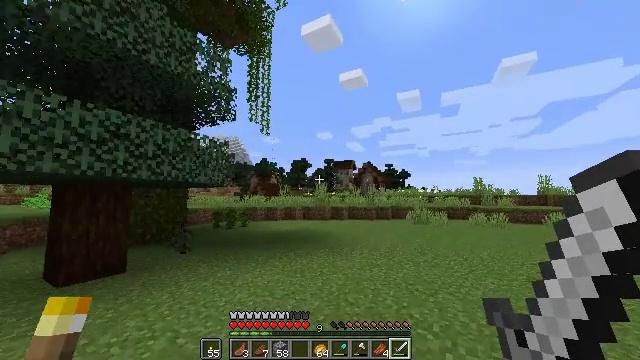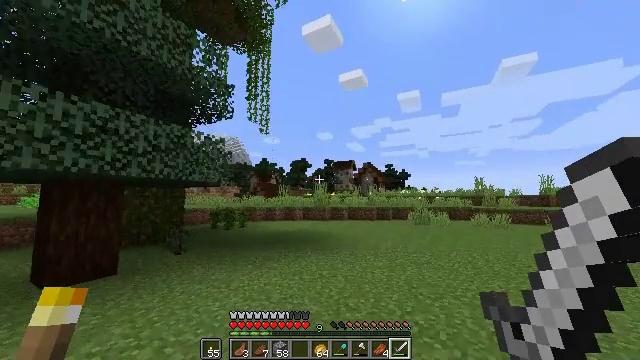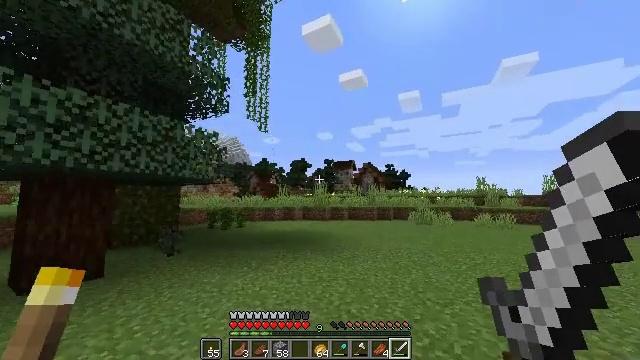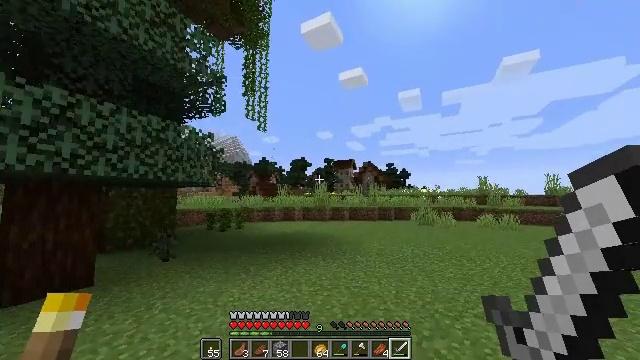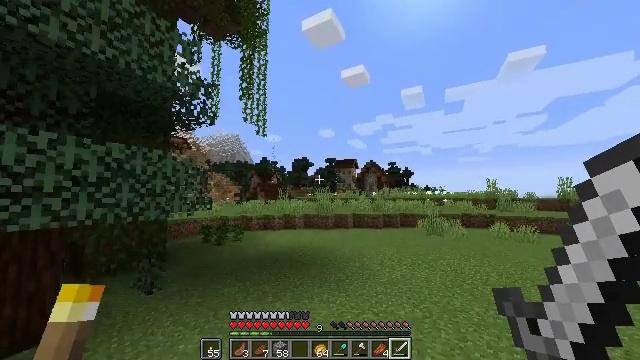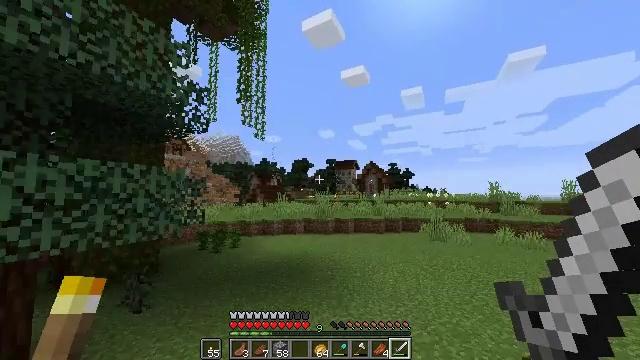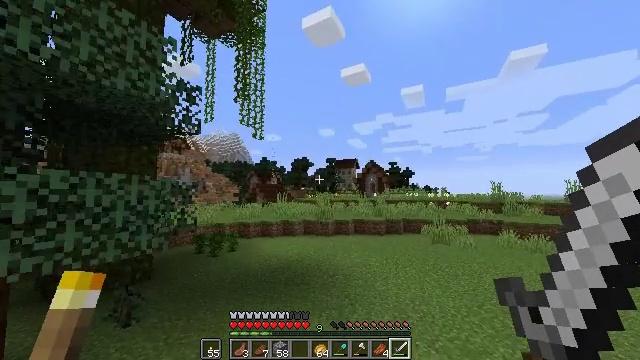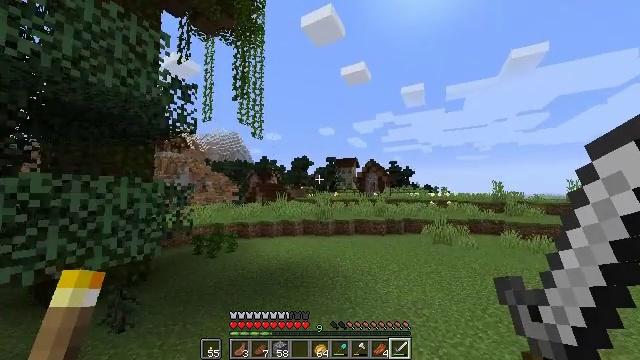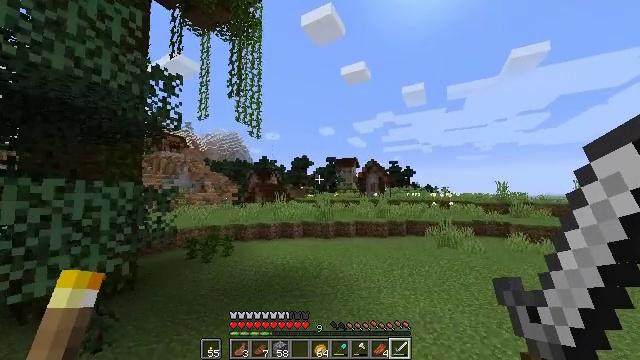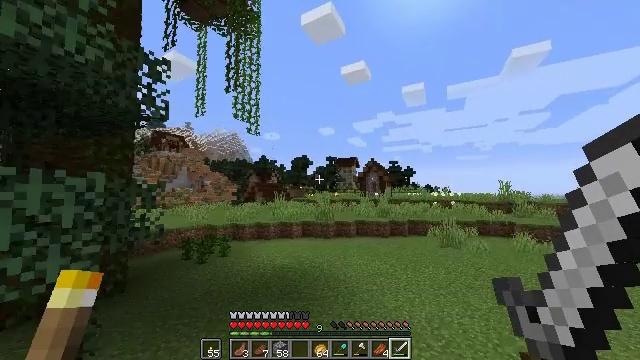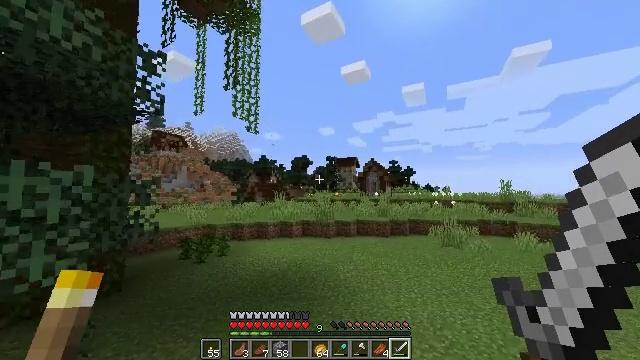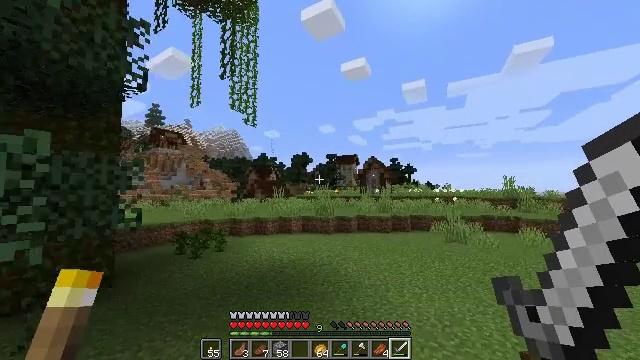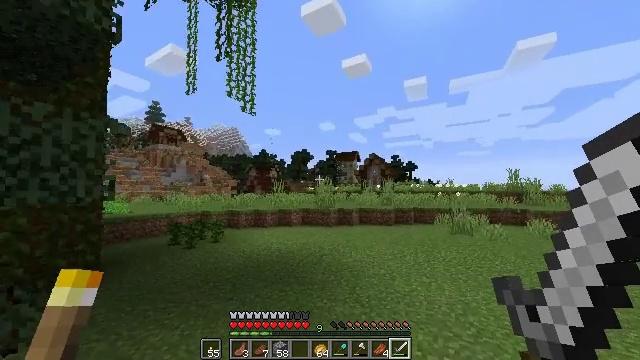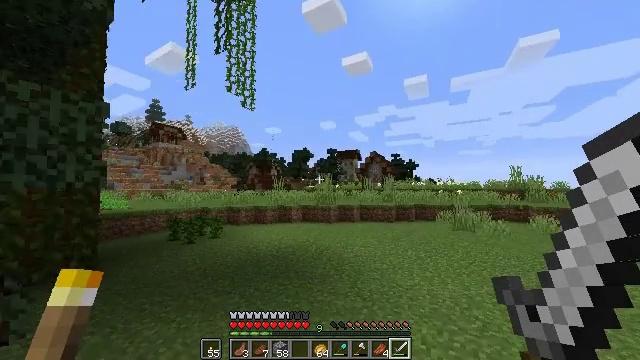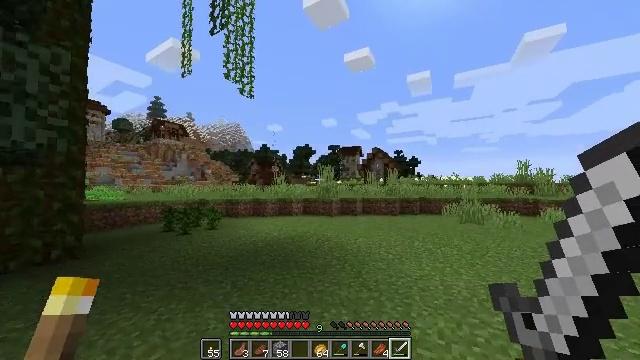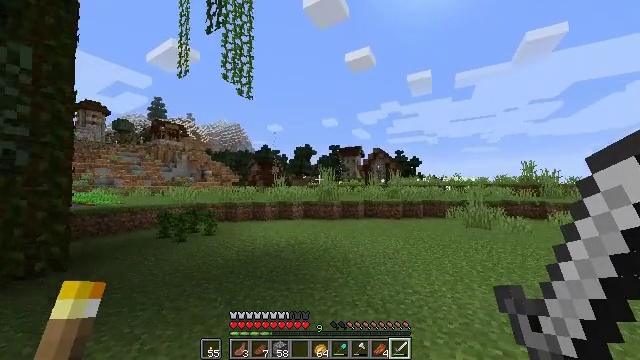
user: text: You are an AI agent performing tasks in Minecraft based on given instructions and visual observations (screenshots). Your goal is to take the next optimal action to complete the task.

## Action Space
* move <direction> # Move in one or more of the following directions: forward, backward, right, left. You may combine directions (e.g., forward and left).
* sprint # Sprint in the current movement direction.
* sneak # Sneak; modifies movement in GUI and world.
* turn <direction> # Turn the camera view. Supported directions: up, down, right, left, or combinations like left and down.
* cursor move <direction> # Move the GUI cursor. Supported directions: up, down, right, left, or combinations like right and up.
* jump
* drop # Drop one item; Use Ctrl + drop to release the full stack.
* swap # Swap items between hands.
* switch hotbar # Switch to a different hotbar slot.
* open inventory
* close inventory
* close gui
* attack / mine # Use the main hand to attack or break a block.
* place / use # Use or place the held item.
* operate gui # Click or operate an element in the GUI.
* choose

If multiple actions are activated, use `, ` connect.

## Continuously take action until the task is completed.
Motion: motion action
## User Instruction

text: Make a baked potato using a furnace.
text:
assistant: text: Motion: move forward
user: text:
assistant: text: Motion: move forward
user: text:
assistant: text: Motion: move forward, jump
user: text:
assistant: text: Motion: move forward, jump
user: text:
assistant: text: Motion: move forward, jump
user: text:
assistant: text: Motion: move forward, jump
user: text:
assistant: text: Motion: move forward, jump
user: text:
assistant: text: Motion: move forward, jump
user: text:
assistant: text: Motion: move forward, jump
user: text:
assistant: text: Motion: move forward, jump
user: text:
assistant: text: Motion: move forward, jump
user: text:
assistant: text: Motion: move forward, jump
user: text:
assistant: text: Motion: move forward, sprint, jump
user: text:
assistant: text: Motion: move forward, sprint, jump
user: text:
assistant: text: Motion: move forward, sprint, jump
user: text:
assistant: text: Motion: move forward, sprint, turn left, jump
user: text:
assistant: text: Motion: move forward, sprint, turn left, jump
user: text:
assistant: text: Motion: move forward, turn left, jump
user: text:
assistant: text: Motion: move forward, turn left, jump
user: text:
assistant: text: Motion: move forward, turn left, jump
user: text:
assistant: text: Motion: move forward, turn left, jump
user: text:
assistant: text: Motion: move forward, turn left and up, jump
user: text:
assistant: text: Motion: move forward, turn left and up, jump
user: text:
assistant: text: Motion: move forward, turn left and up, jump
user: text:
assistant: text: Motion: move forward, turn up, jump
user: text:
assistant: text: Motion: move forward, turn up, jump
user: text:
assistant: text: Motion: move forward, sprint, jump
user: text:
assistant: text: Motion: move forward, sprint, turn right, jump
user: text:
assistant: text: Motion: move forward, sprint, turn right and down, jump
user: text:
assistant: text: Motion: move forward, sprint, turn down, jump